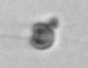
Label: Apedinella